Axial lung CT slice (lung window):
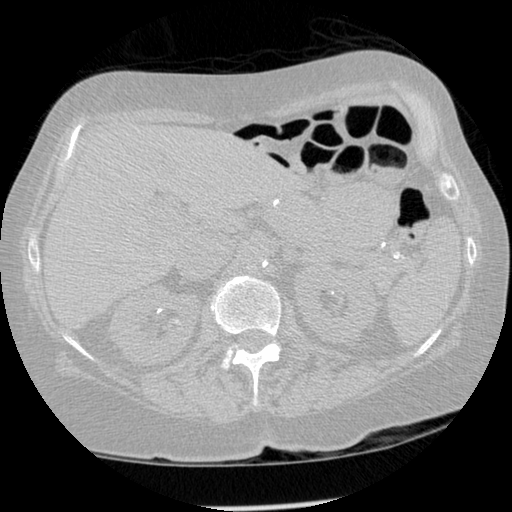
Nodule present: no